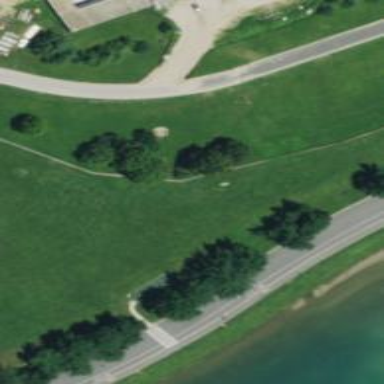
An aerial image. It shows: Disc golf hole.